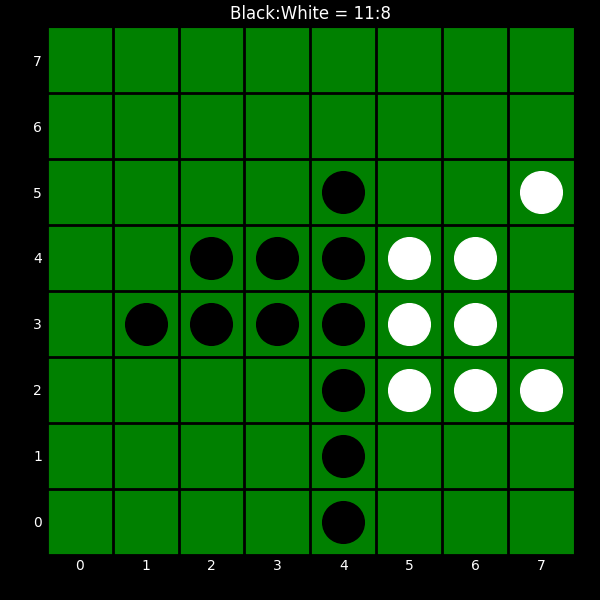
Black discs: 11
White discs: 8